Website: apple
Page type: customer-info-address
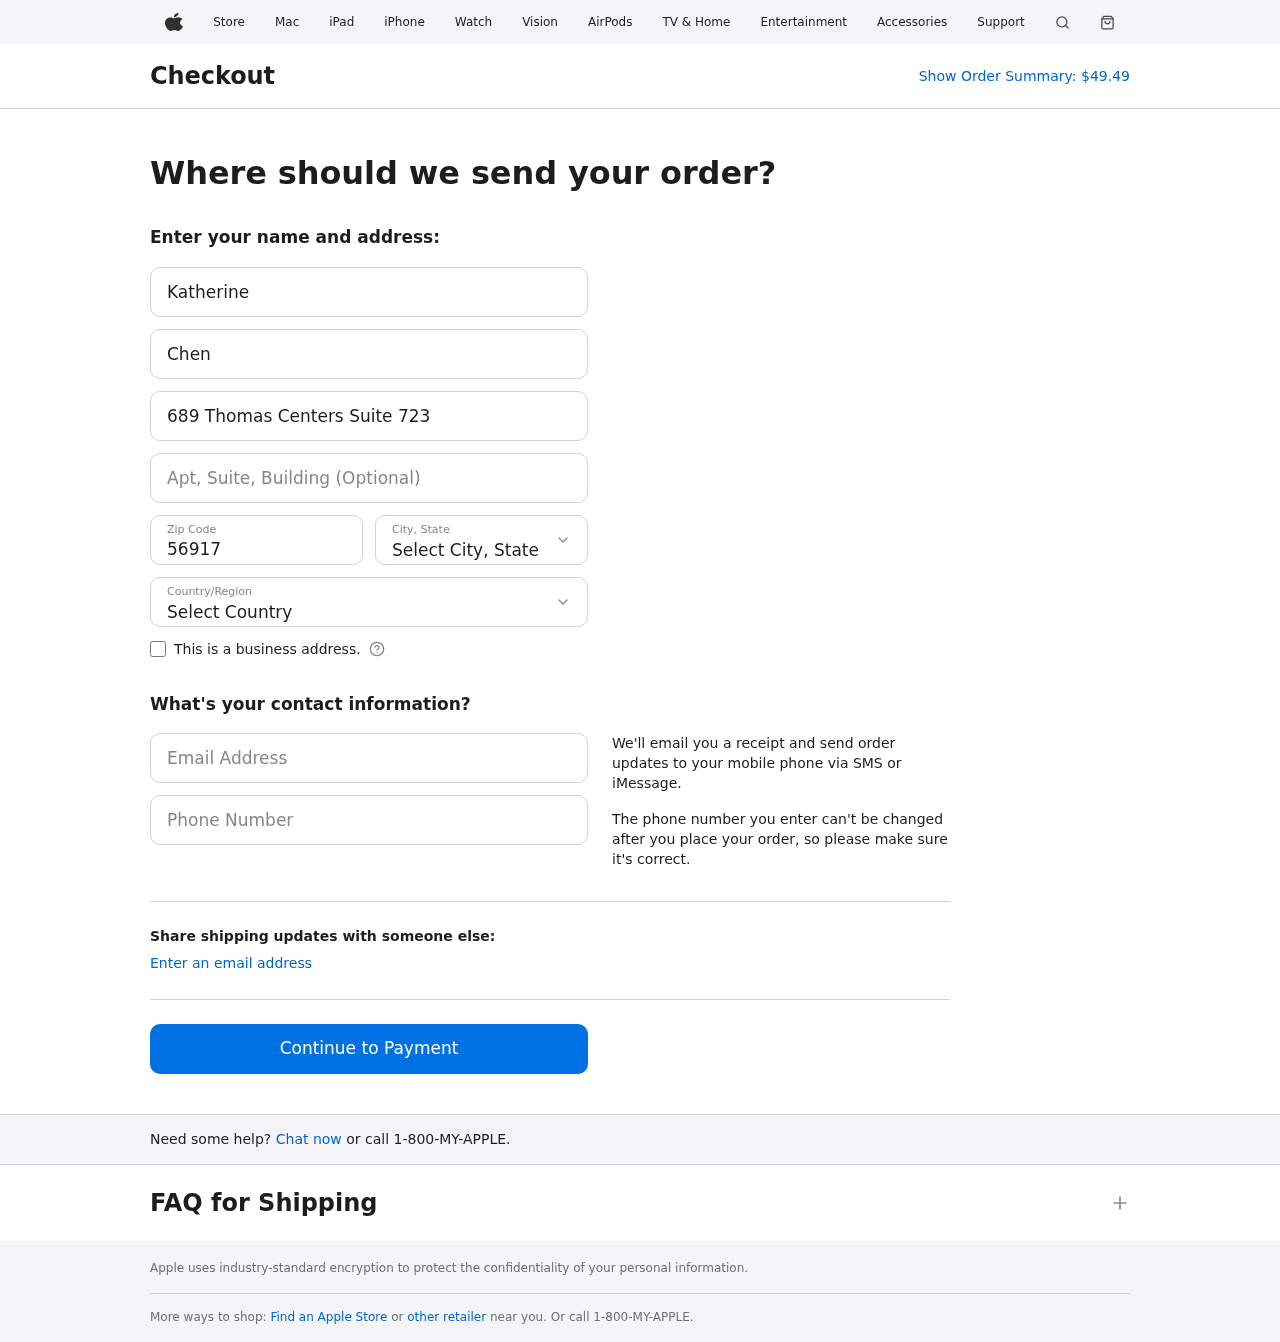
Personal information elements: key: PII_CITY_STATE
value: West Dana, FM
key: PII_COUNTRY
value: United States
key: PII_EMAIL
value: kchen@yahoo.com
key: PII_FIRSTNAME
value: Katherine
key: PII_LASTNAME
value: Chen
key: PII_PHONE
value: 6626335704
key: PII_POSTCODE
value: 56917
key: PII_STREET
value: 689 Thomas Centers Suite 723
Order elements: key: ORDER_TOTAL
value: $49.49